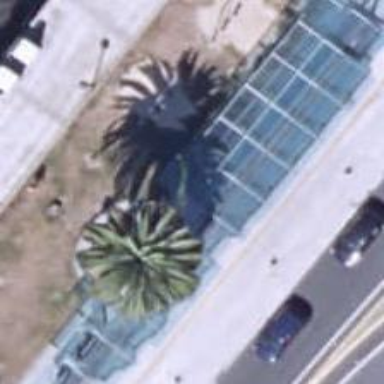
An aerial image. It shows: Bus stop with public transport platform. It has public transport shelter.